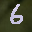
Label: 6